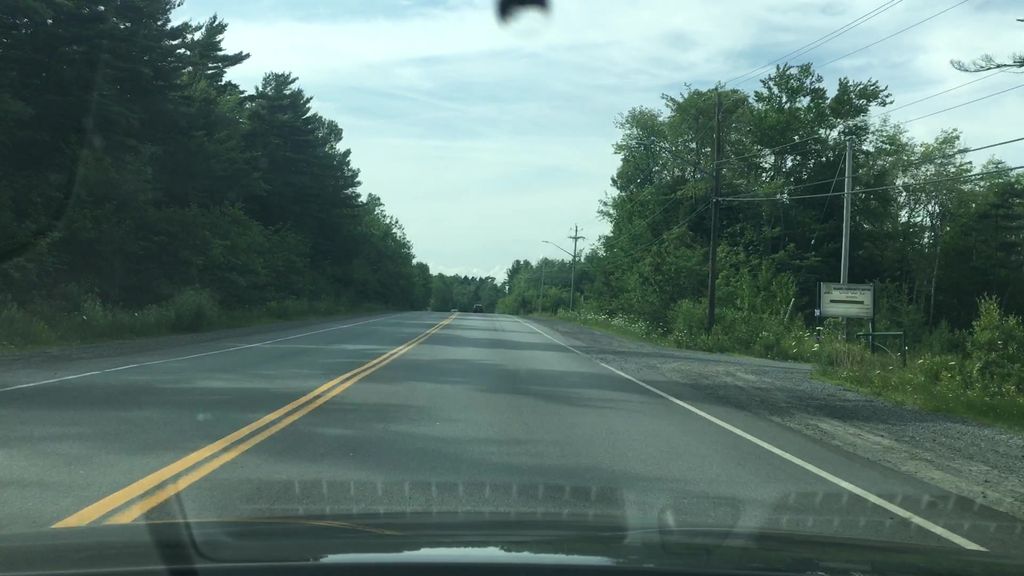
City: halifax